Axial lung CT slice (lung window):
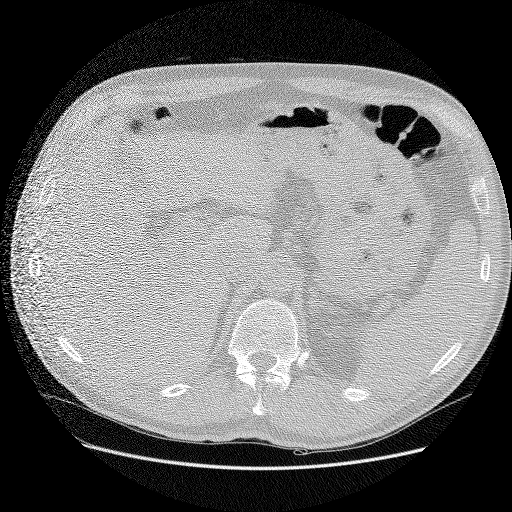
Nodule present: no